Field crop: maize
Growth stage: 2
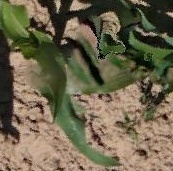
Species: maize